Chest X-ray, PA view. Patient: 22 years old, sex M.
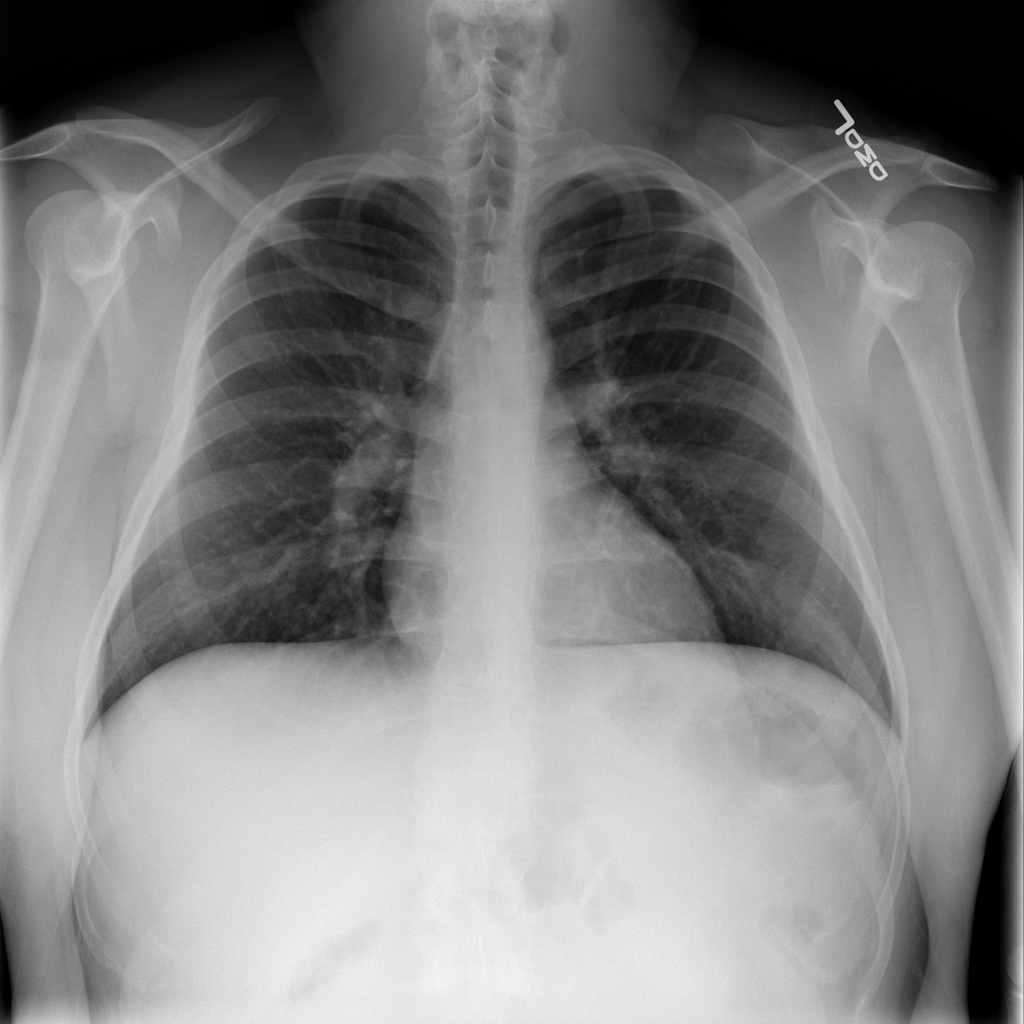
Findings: No Finding